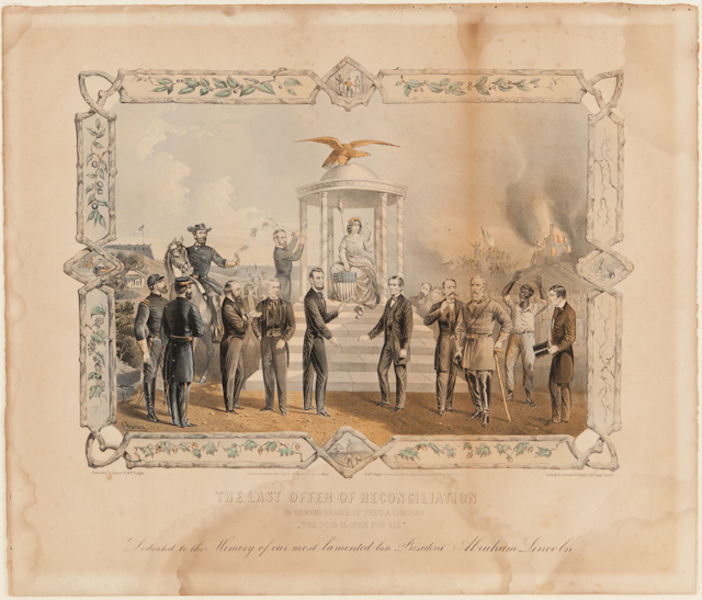
Titel: The Last Offer of Reconciliation
Künstler: Kimmel and Forster
Standort: Amherst (Massachusetts, USA)
Institution: Mead Art Museum, Amherst College
Schlagwörter: crowd, hat, leaders, men, military, people, red, soldiers, stairs, steps, black, group, woman, man, uniform, frame, cap, army, illustration, eagle, flag, dirt, pants, american, horse, fire, pointing, gesture, spear, general, high, rider, justice, liberty, horseback, government, generals, upperclass, lincoln, mounted, authority, president, presidents, reconciliation, dias, the last offer of reconciliation, gettysburg